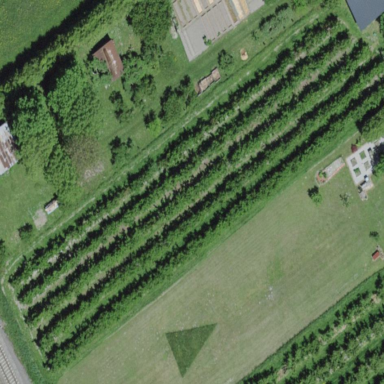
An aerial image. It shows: Orchard.